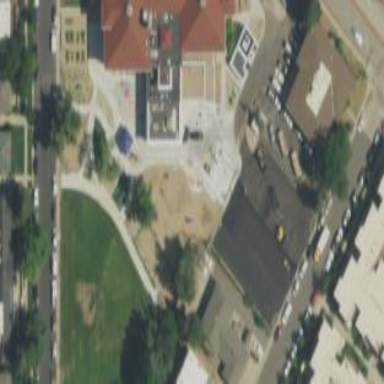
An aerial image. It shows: Playground area for leisure activities on the land.